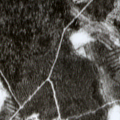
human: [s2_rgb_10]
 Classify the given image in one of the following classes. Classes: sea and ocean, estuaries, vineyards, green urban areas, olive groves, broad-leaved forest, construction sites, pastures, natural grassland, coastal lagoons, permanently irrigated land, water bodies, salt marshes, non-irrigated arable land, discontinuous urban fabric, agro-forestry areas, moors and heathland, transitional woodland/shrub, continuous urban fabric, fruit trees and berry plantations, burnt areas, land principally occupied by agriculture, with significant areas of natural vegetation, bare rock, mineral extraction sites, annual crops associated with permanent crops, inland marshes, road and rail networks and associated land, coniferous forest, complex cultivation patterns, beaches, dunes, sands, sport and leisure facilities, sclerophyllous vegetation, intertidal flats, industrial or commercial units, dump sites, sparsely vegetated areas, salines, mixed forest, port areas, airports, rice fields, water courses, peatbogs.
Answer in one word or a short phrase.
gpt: coniferous forest, mixed forest, transitional woodland/shrub, peatbogs